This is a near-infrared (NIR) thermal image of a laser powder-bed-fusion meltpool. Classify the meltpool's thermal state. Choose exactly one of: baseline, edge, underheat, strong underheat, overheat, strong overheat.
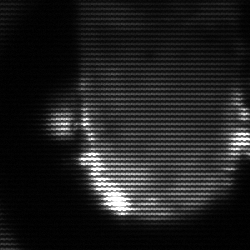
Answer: baseline